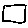
Label: square